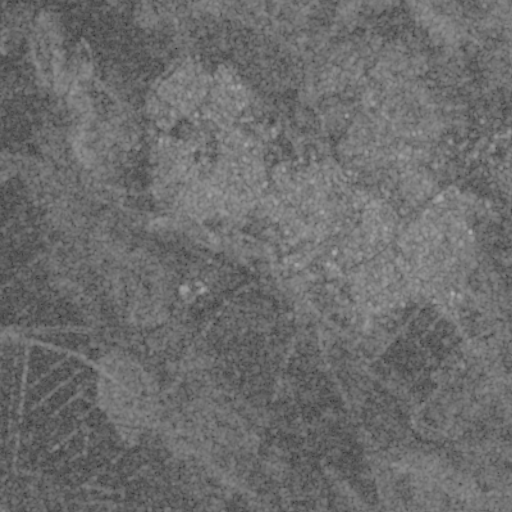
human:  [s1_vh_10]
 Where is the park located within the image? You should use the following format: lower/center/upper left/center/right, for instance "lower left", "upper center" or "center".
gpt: The park is located in the upper right of the image.
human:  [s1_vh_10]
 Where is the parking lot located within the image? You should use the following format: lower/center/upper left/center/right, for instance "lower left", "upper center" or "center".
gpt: The parking lot is located in the upper center of the image.
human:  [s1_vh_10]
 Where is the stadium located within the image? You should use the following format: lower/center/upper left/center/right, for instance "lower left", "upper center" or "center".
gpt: The stadium is located in the upper center of the image.
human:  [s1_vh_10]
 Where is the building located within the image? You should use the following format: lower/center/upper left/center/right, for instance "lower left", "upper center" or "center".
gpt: There is no building in the image.

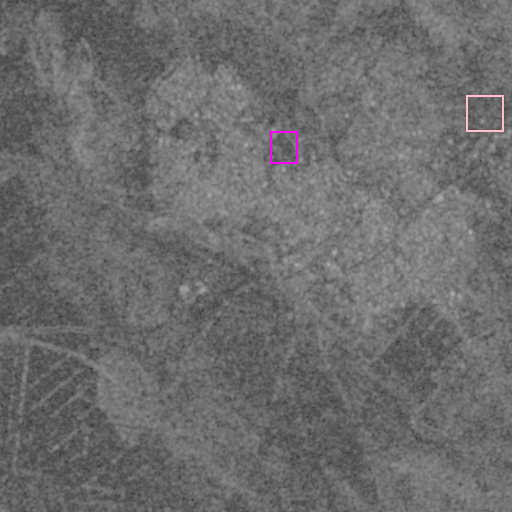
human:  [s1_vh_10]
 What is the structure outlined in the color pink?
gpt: The structure outlined in pink is a park.
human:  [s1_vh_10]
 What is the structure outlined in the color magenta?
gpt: The structure outlined in magenta is a stadium.
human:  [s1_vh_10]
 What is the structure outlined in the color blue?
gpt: There is no blue outline.